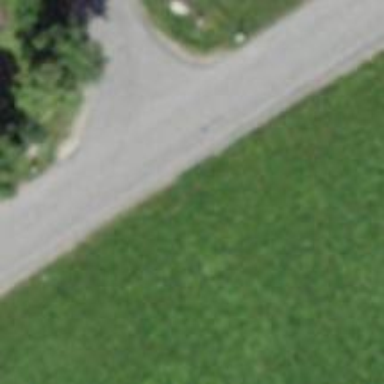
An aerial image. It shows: Unclassified road with paved surface.